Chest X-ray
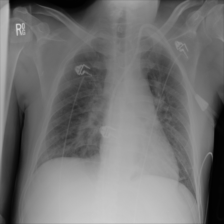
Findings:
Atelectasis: negative
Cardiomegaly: negative
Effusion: negative
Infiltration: negative
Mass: negative
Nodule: negative
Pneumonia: negative
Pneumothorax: negative
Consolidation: negative
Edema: negative
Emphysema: negative
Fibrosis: negative
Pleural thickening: negative
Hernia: negative